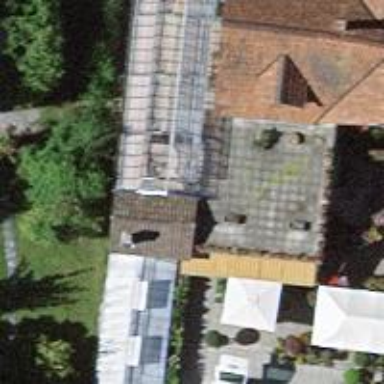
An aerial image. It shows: Greenhouse.